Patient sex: M
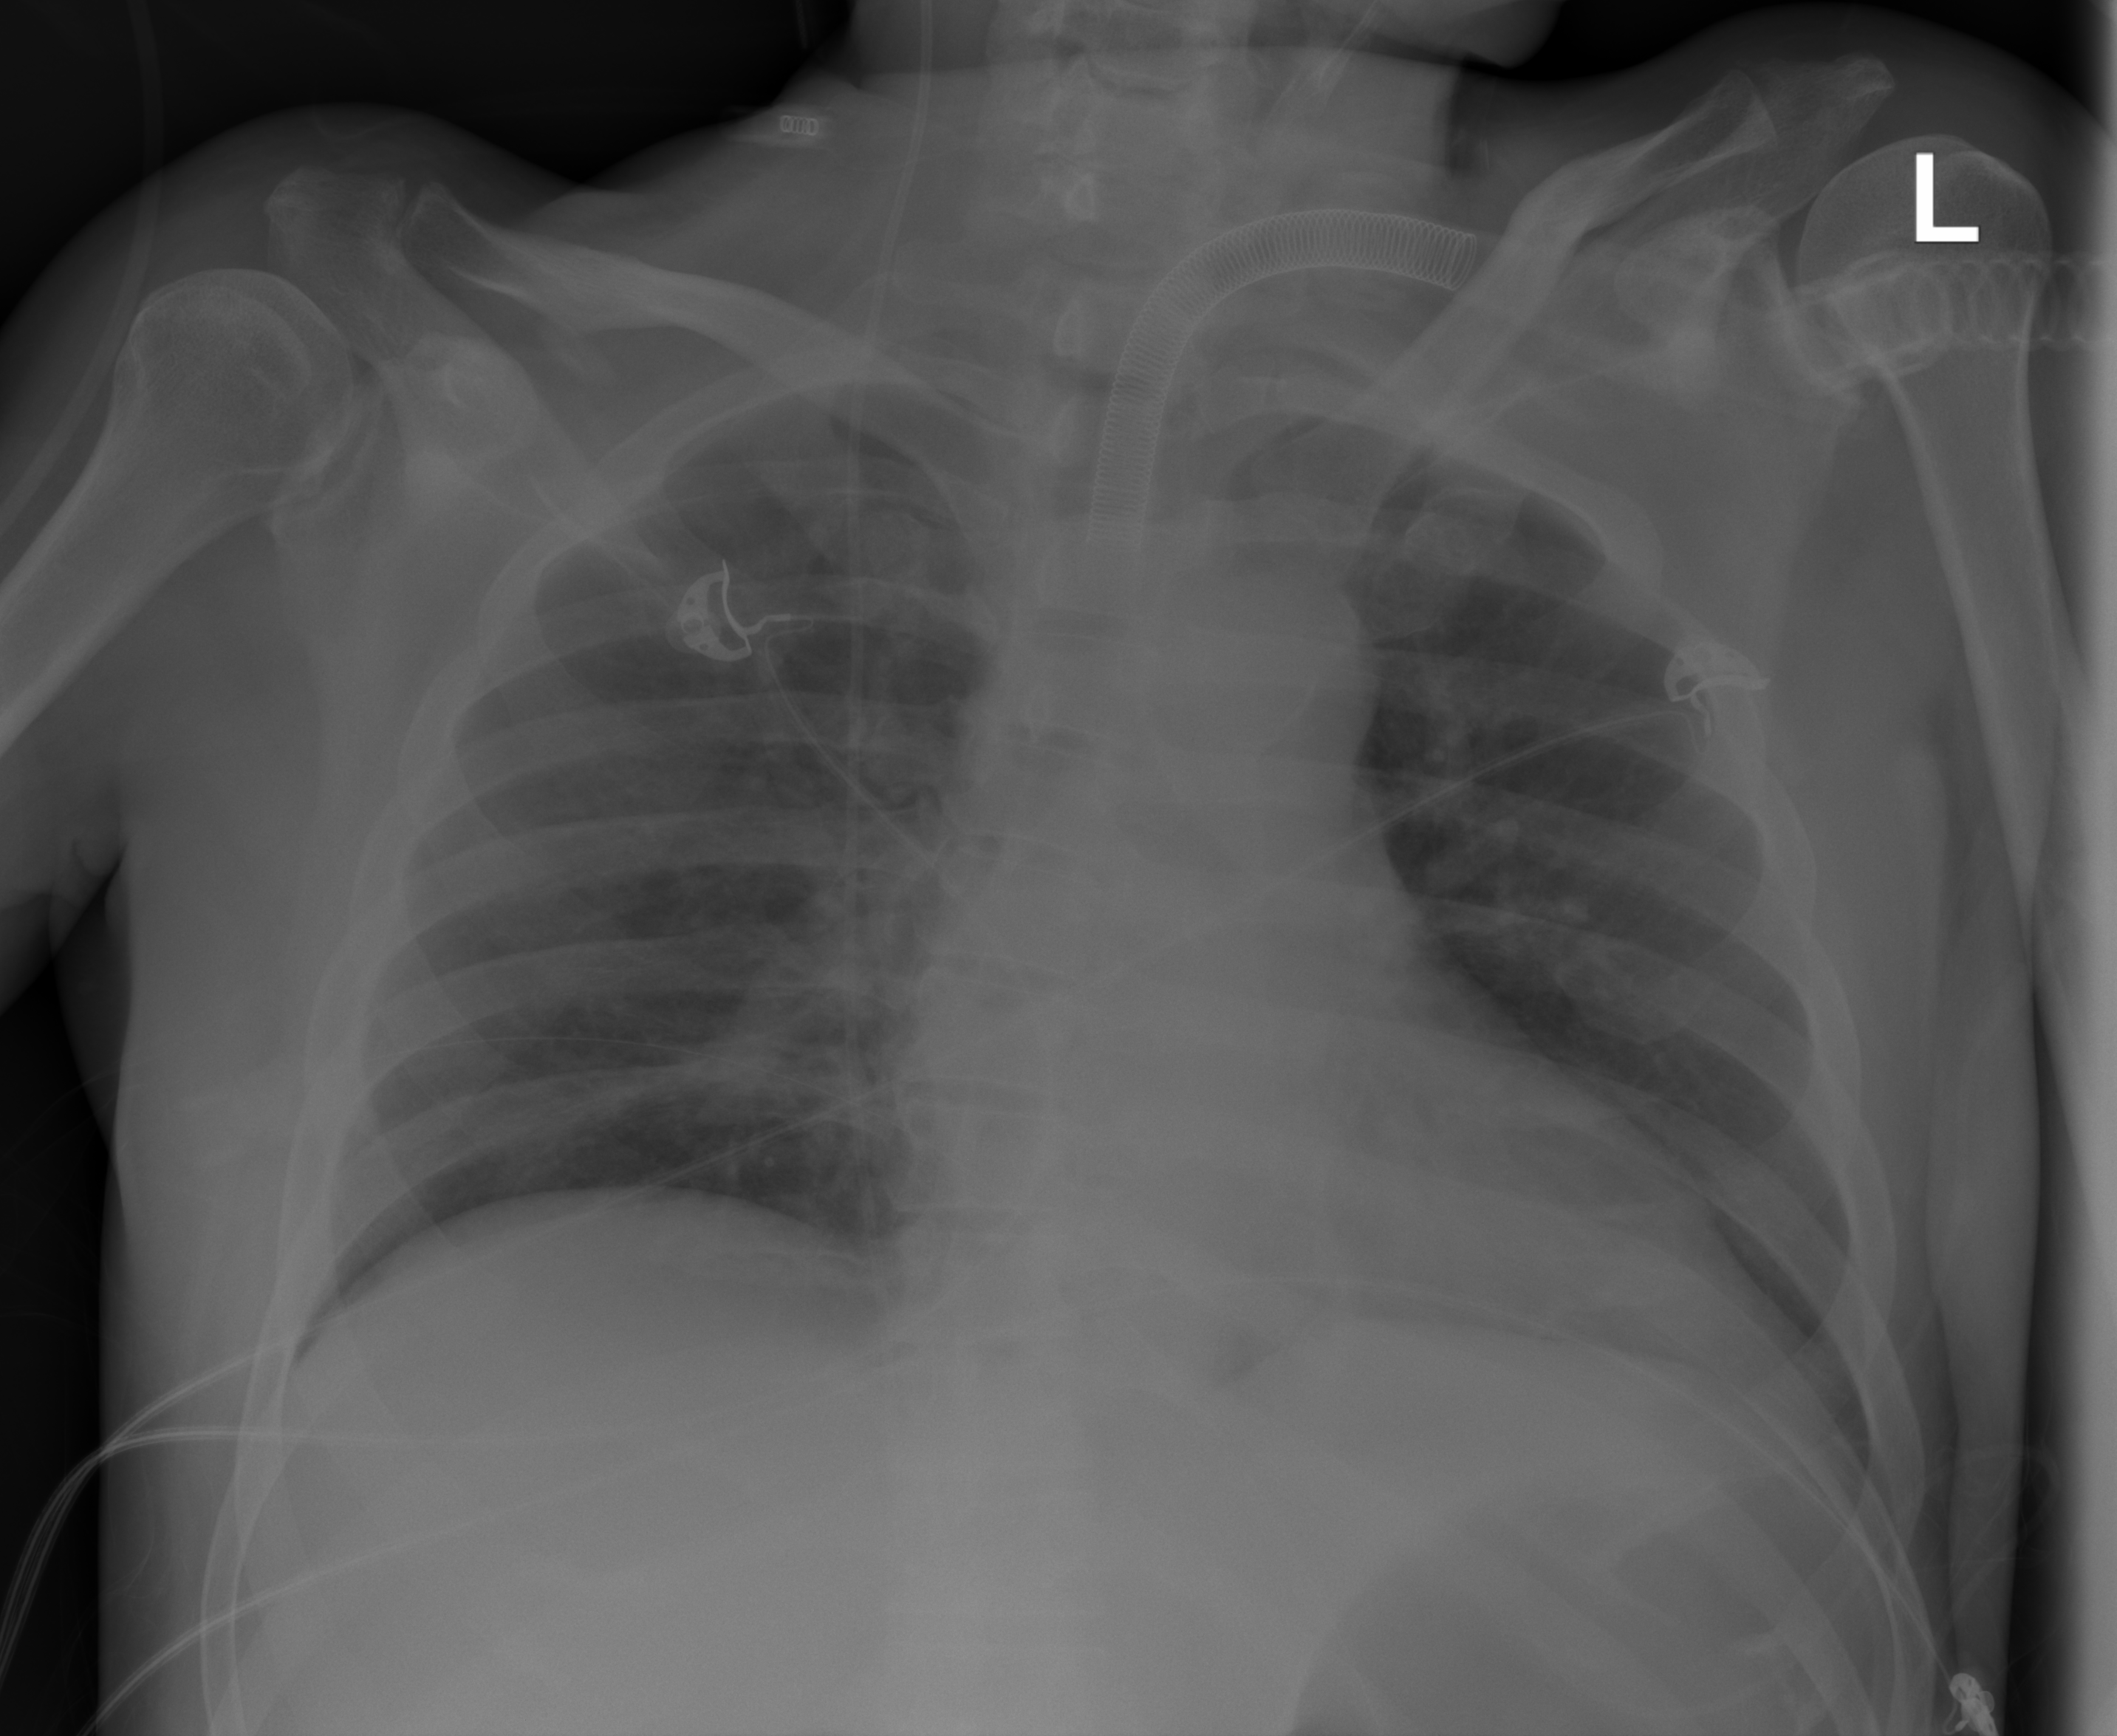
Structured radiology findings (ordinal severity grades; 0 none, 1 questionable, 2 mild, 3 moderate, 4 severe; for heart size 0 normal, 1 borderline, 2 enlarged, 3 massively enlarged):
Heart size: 2
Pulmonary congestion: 0
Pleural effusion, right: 0
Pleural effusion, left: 0
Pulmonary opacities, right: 0
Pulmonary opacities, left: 0
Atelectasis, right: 2
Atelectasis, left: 0